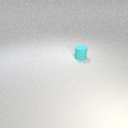
small cyan rubber cylinder